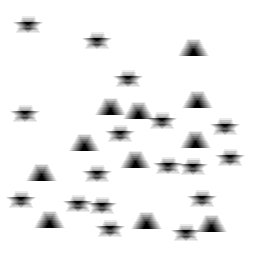
Squares: 0
Triangles: 11
Stars: 17
Total shapes: 28